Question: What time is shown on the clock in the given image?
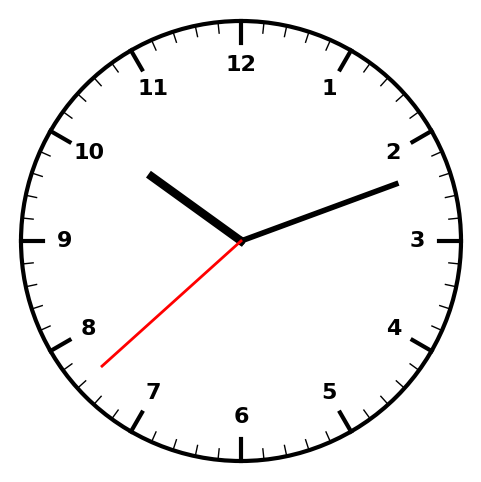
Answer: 10:11:38